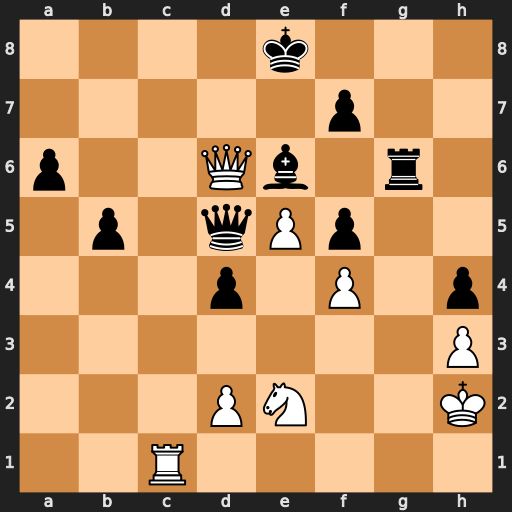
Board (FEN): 4k3/5p2/p2Qb1r1/1p1qPp2/3p1P1p/7P/3PN2K/2R5
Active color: w
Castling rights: -
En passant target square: -
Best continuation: Rc8+ Bxc8 Qxd5